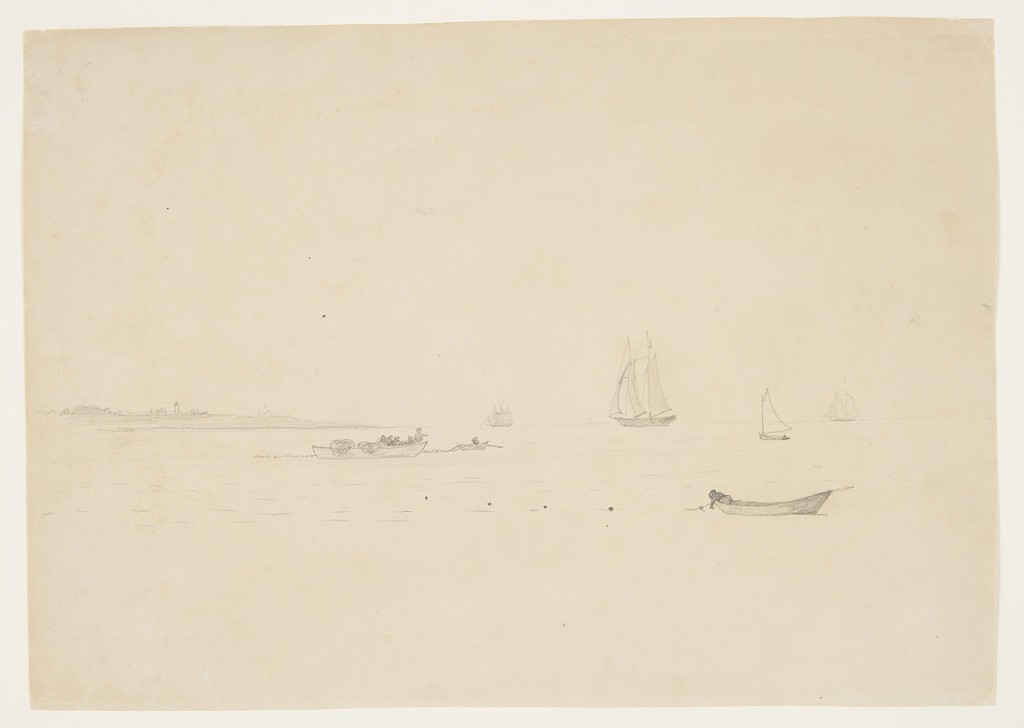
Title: Point of Land with a Lighthouse
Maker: Winslow Homer, American, 1836–1910
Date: ca. 1880
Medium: Graphite on yellow-gray paper
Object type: Drawing
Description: Horizontal view showing from the left a long point of land with a lighthouse, running out to sea where five schooners, one behind the point, and three dories are laying a net.